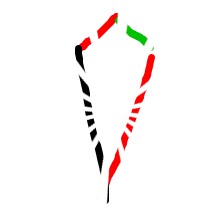
Shape: kite